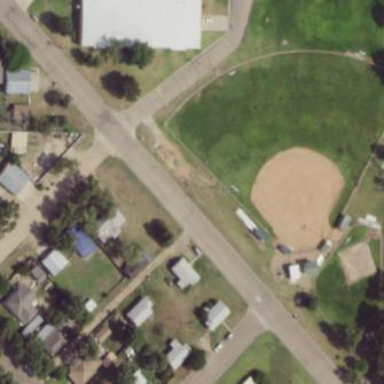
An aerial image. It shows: Baseball pitch for leisure and sports activities.